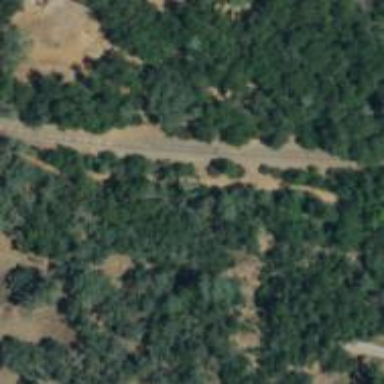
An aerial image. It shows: Preserved railway line with rails.